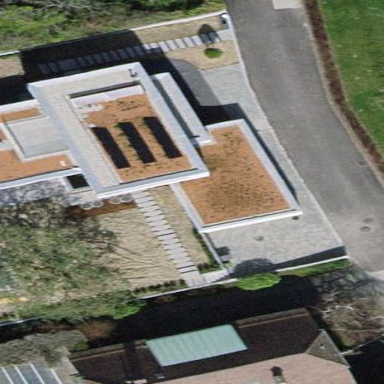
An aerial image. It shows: Detached building with flat roof. This building has multiple parts.